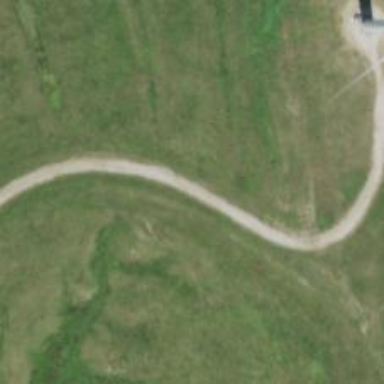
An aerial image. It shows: Road designated for service vehicles specifically for accessing wind farm.